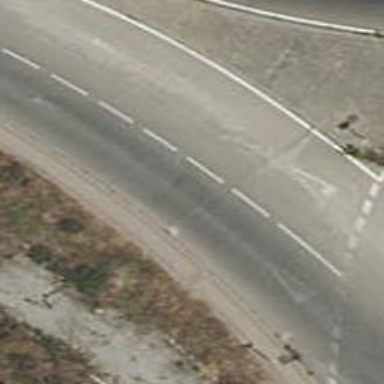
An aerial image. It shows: Road with "give way" sign.